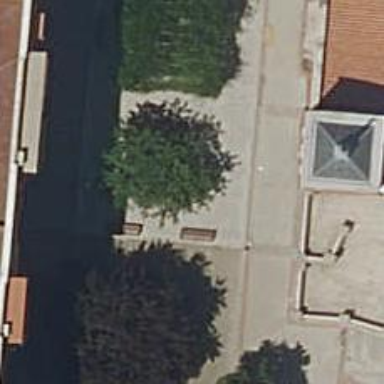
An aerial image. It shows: Brown bench.